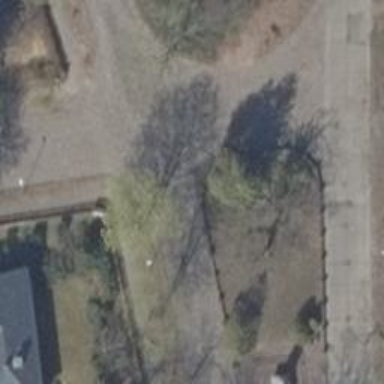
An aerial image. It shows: Residential road.